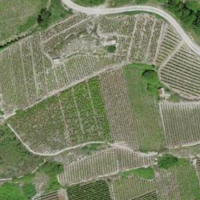
EUNIS habitat code: 40
Species observed at this site:
Oedipoda caerulescens
Clematis vitalba
Tragus racemosus